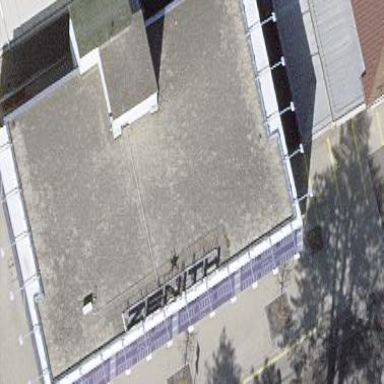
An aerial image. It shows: Building part with flat roof.